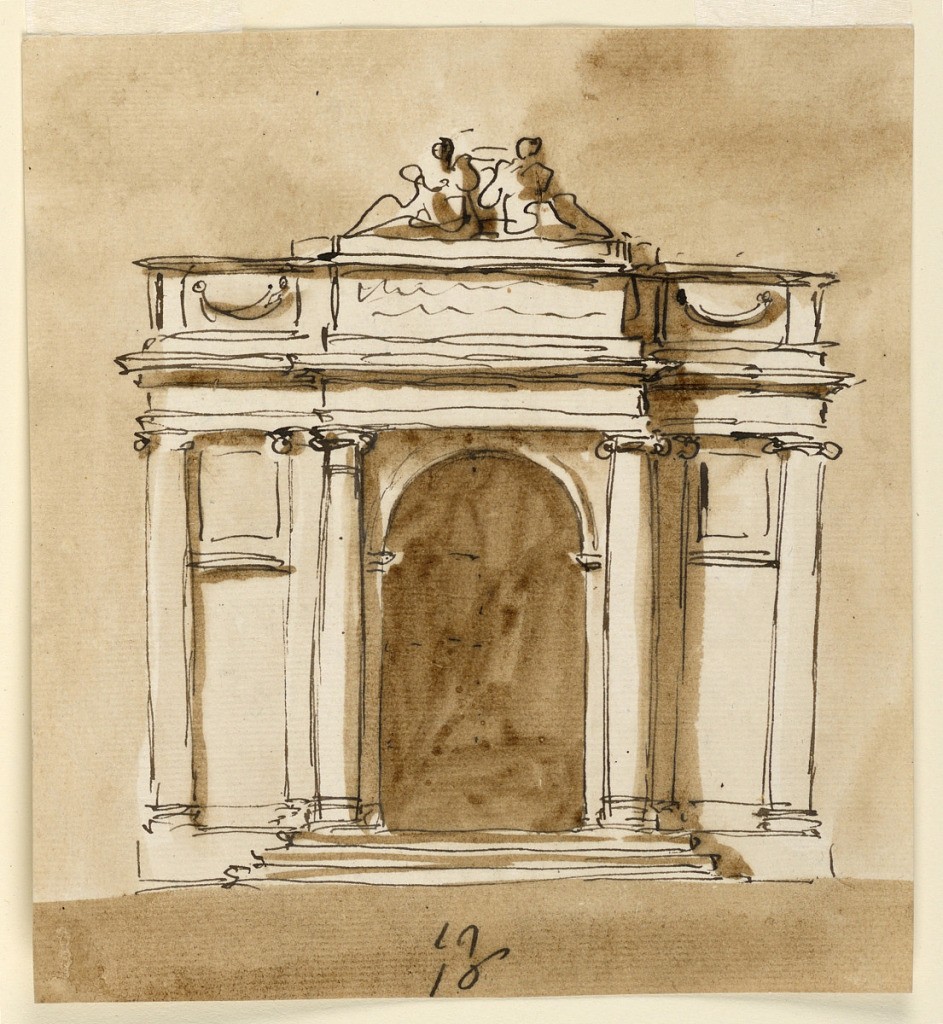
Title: Elevation of a pavilion
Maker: Giuseppe Barberi, Italian, 1746–1809
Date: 1785-1790
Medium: Pen and brown ink, brush and brown wash on off-white laid paper
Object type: Drawing
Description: Arched opening flanked by embedded columns; steps lead to it. Slightly receeding lateral wall panels. Attic over the entablature showing an inscription between festoons. Teo seated women on top.